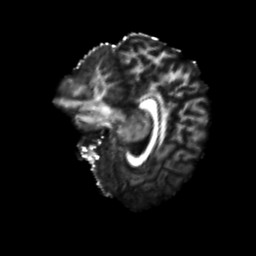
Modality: FA
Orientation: sagittal
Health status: ill
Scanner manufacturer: siemens
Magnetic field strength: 3 T
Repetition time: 13.7 s
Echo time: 0.098 s